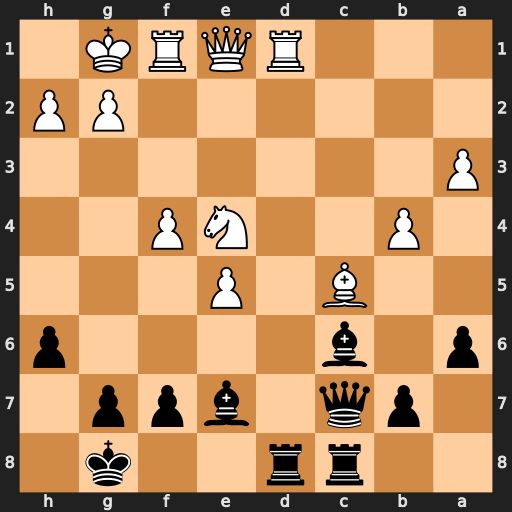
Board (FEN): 2rr2k1/1pq1bpp1/p1b4p/2B1P3/1P2NP2/P7/6PP/3RQRK1
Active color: b
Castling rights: -
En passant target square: -
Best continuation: Rxd1 Qxd1 Bxe4 Bxe7 Qxe7